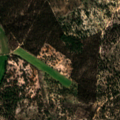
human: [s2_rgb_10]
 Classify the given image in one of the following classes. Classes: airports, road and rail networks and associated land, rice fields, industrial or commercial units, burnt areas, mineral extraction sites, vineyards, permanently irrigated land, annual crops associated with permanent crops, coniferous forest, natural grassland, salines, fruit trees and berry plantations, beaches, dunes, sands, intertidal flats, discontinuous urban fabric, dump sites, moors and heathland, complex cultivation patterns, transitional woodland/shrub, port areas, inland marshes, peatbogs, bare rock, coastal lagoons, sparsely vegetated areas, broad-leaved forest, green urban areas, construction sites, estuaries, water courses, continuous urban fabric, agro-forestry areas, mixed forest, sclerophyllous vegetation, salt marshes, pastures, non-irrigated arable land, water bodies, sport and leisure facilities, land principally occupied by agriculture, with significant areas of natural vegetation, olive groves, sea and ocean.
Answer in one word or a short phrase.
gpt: permanently irrigated land, vineyards, broad-leaved forest, coniferous forest